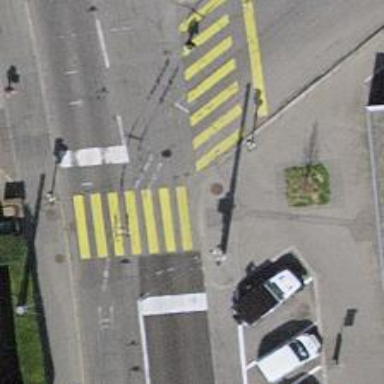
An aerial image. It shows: Road crossing with traffic signals.